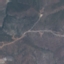
Land use / land cover: HerbaceousVegetation